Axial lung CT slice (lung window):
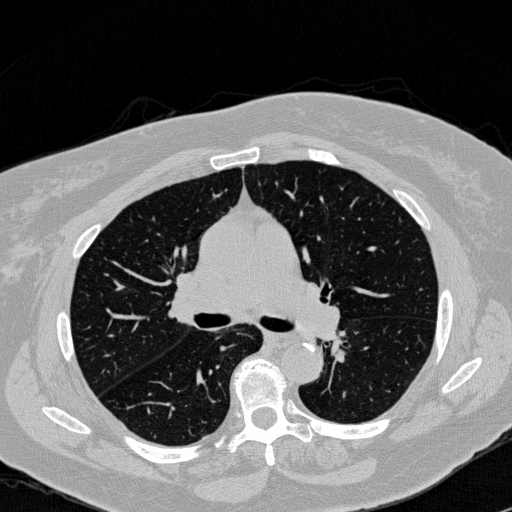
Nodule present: no